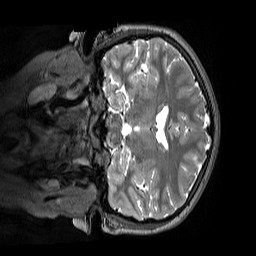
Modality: T2w
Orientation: coronal
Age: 11
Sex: female
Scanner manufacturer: siemens
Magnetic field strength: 3 T
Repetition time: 3.2 s
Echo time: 0.408 s